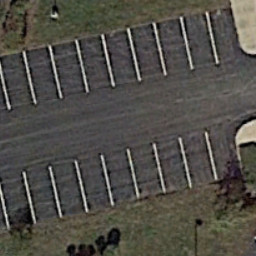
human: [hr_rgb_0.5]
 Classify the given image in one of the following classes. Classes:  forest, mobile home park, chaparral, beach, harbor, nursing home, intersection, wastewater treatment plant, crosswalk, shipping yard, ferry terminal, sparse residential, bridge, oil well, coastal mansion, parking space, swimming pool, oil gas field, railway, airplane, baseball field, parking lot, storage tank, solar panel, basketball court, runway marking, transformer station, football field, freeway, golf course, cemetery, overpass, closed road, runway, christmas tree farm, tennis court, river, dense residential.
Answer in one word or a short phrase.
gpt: parking space